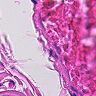
Metastatic tissue present: no